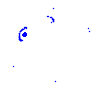
Particle: pion